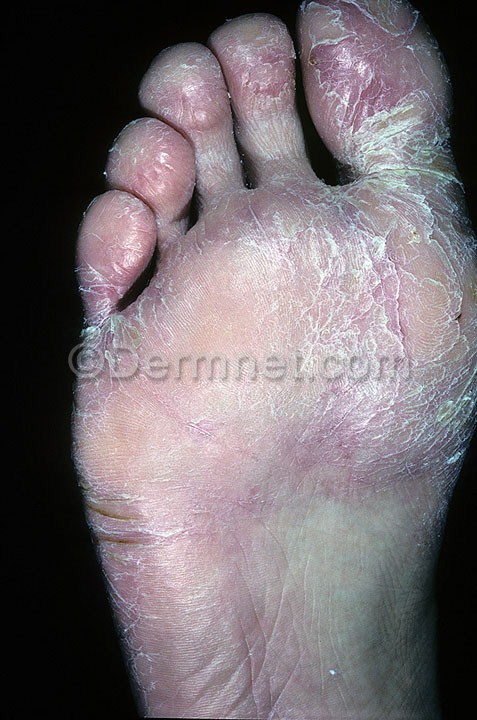
Disease: Eczema Photos